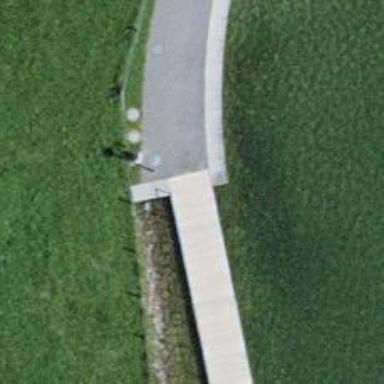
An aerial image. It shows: Unpaved pier.